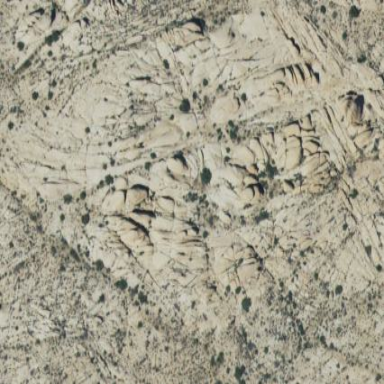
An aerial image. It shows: Landscape of bare rock.